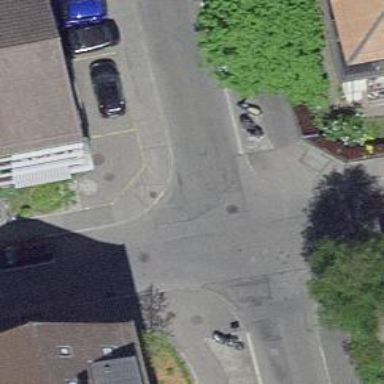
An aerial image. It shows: Asphalt living street with sidewalks on both sides.